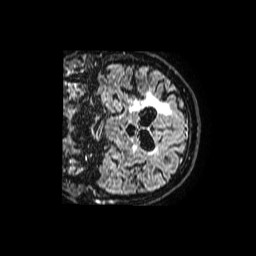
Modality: FLAIR
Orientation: coronal
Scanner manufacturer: philips
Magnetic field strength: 1.5 T
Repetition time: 8 s
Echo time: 0.3032 s